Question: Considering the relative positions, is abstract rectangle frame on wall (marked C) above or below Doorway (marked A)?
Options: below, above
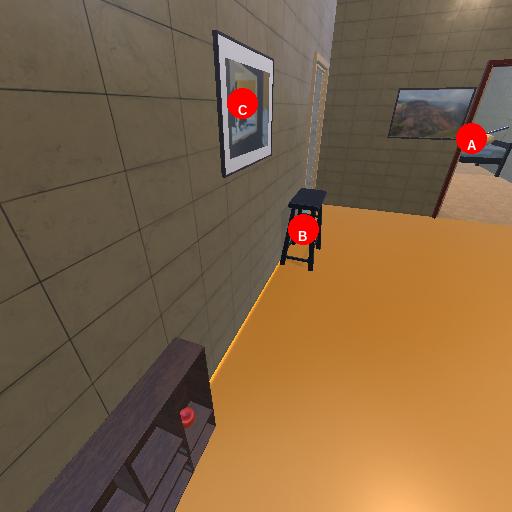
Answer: below